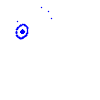
Particle: kaon